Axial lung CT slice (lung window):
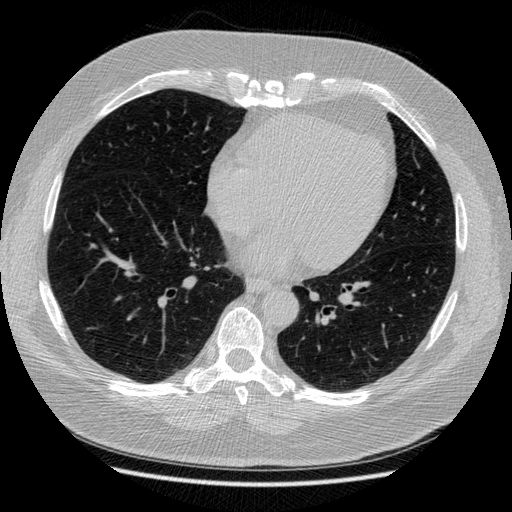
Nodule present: no